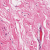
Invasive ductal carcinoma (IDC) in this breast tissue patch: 0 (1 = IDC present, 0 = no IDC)